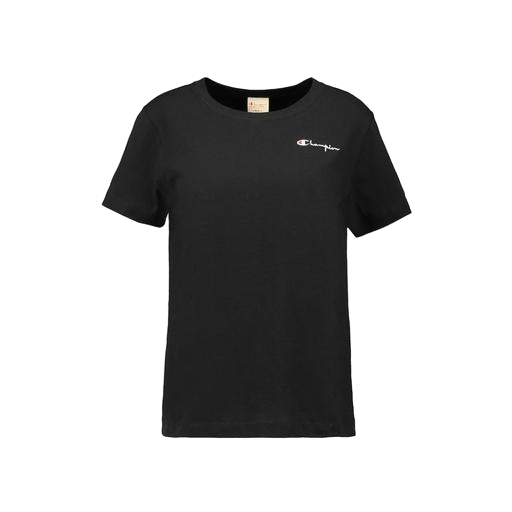
mid t-shirt, classic tee, crew tee, white background